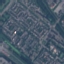
Land use / land cover: Residential